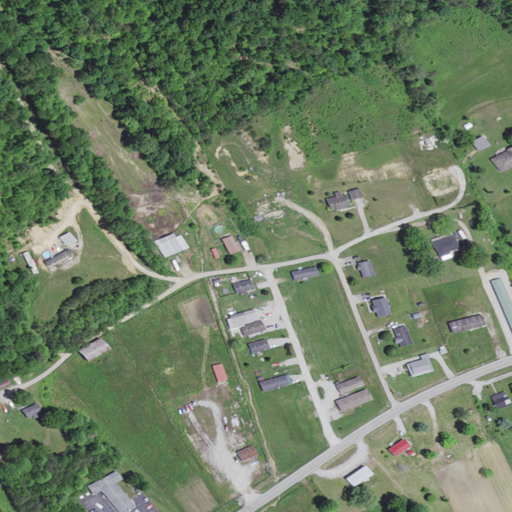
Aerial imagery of valley in Kentucky named Blevins Hollow containing pasture, deciduous forest, low intensity development, open development, and medium intensity development